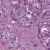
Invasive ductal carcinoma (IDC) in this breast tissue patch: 1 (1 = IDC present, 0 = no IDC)